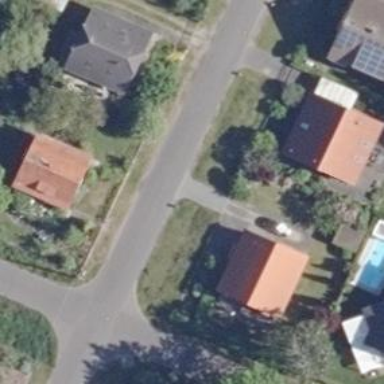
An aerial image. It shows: Asphalt road in residential area.